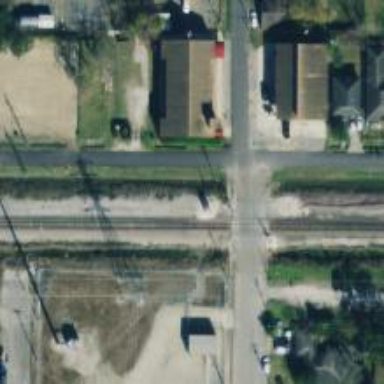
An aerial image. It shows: Level crossing with lights and saltire markings.